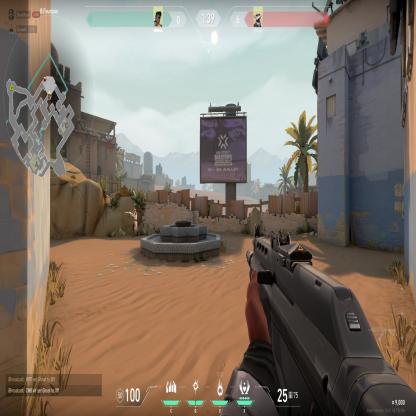
Label: enemy